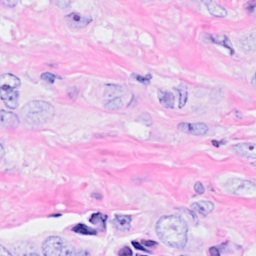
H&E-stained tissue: Breast